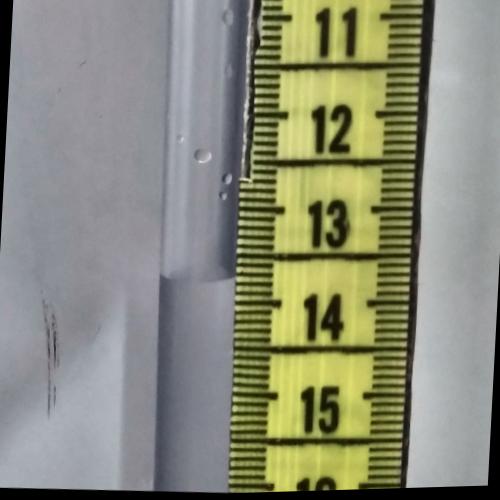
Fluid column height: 13.7 cm